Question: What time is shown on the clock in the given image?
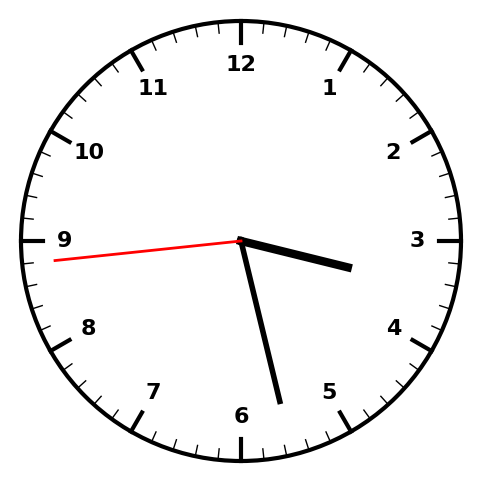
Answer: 03:27:44